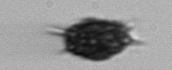
Label: Dictyocha